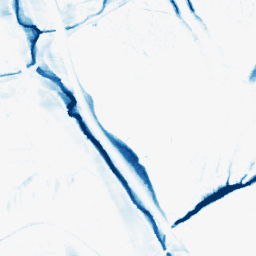
Category: morphological
Decomposition family: morphological_ellipse
Decomposition parameters: operation: closing
width: 10
height: 30
Upsampling method: edge_directed
Upsampling parameters: scale: 4
Upsampling scale: 4